Here is the time-frequency representation (spectrogram) of a rolling-element bearing's vibration measurement. Determine the bearing's health state. Answer with exactly one of: normal, inner_race, outer_race, ball.
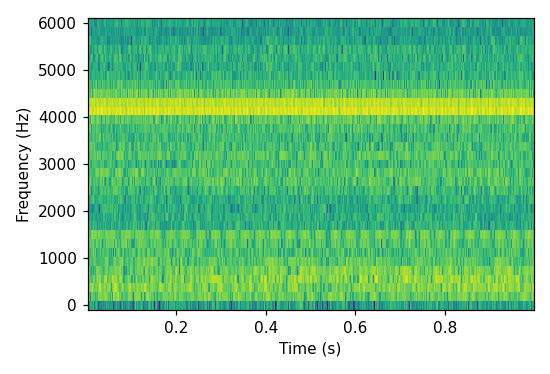
Answer: normal